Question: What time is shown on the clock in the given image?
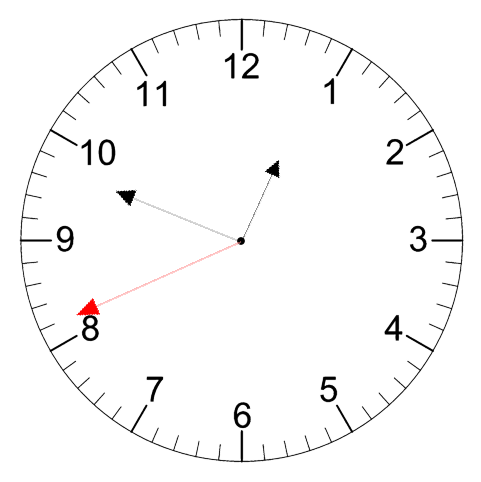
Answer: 12:48:41